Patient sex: F
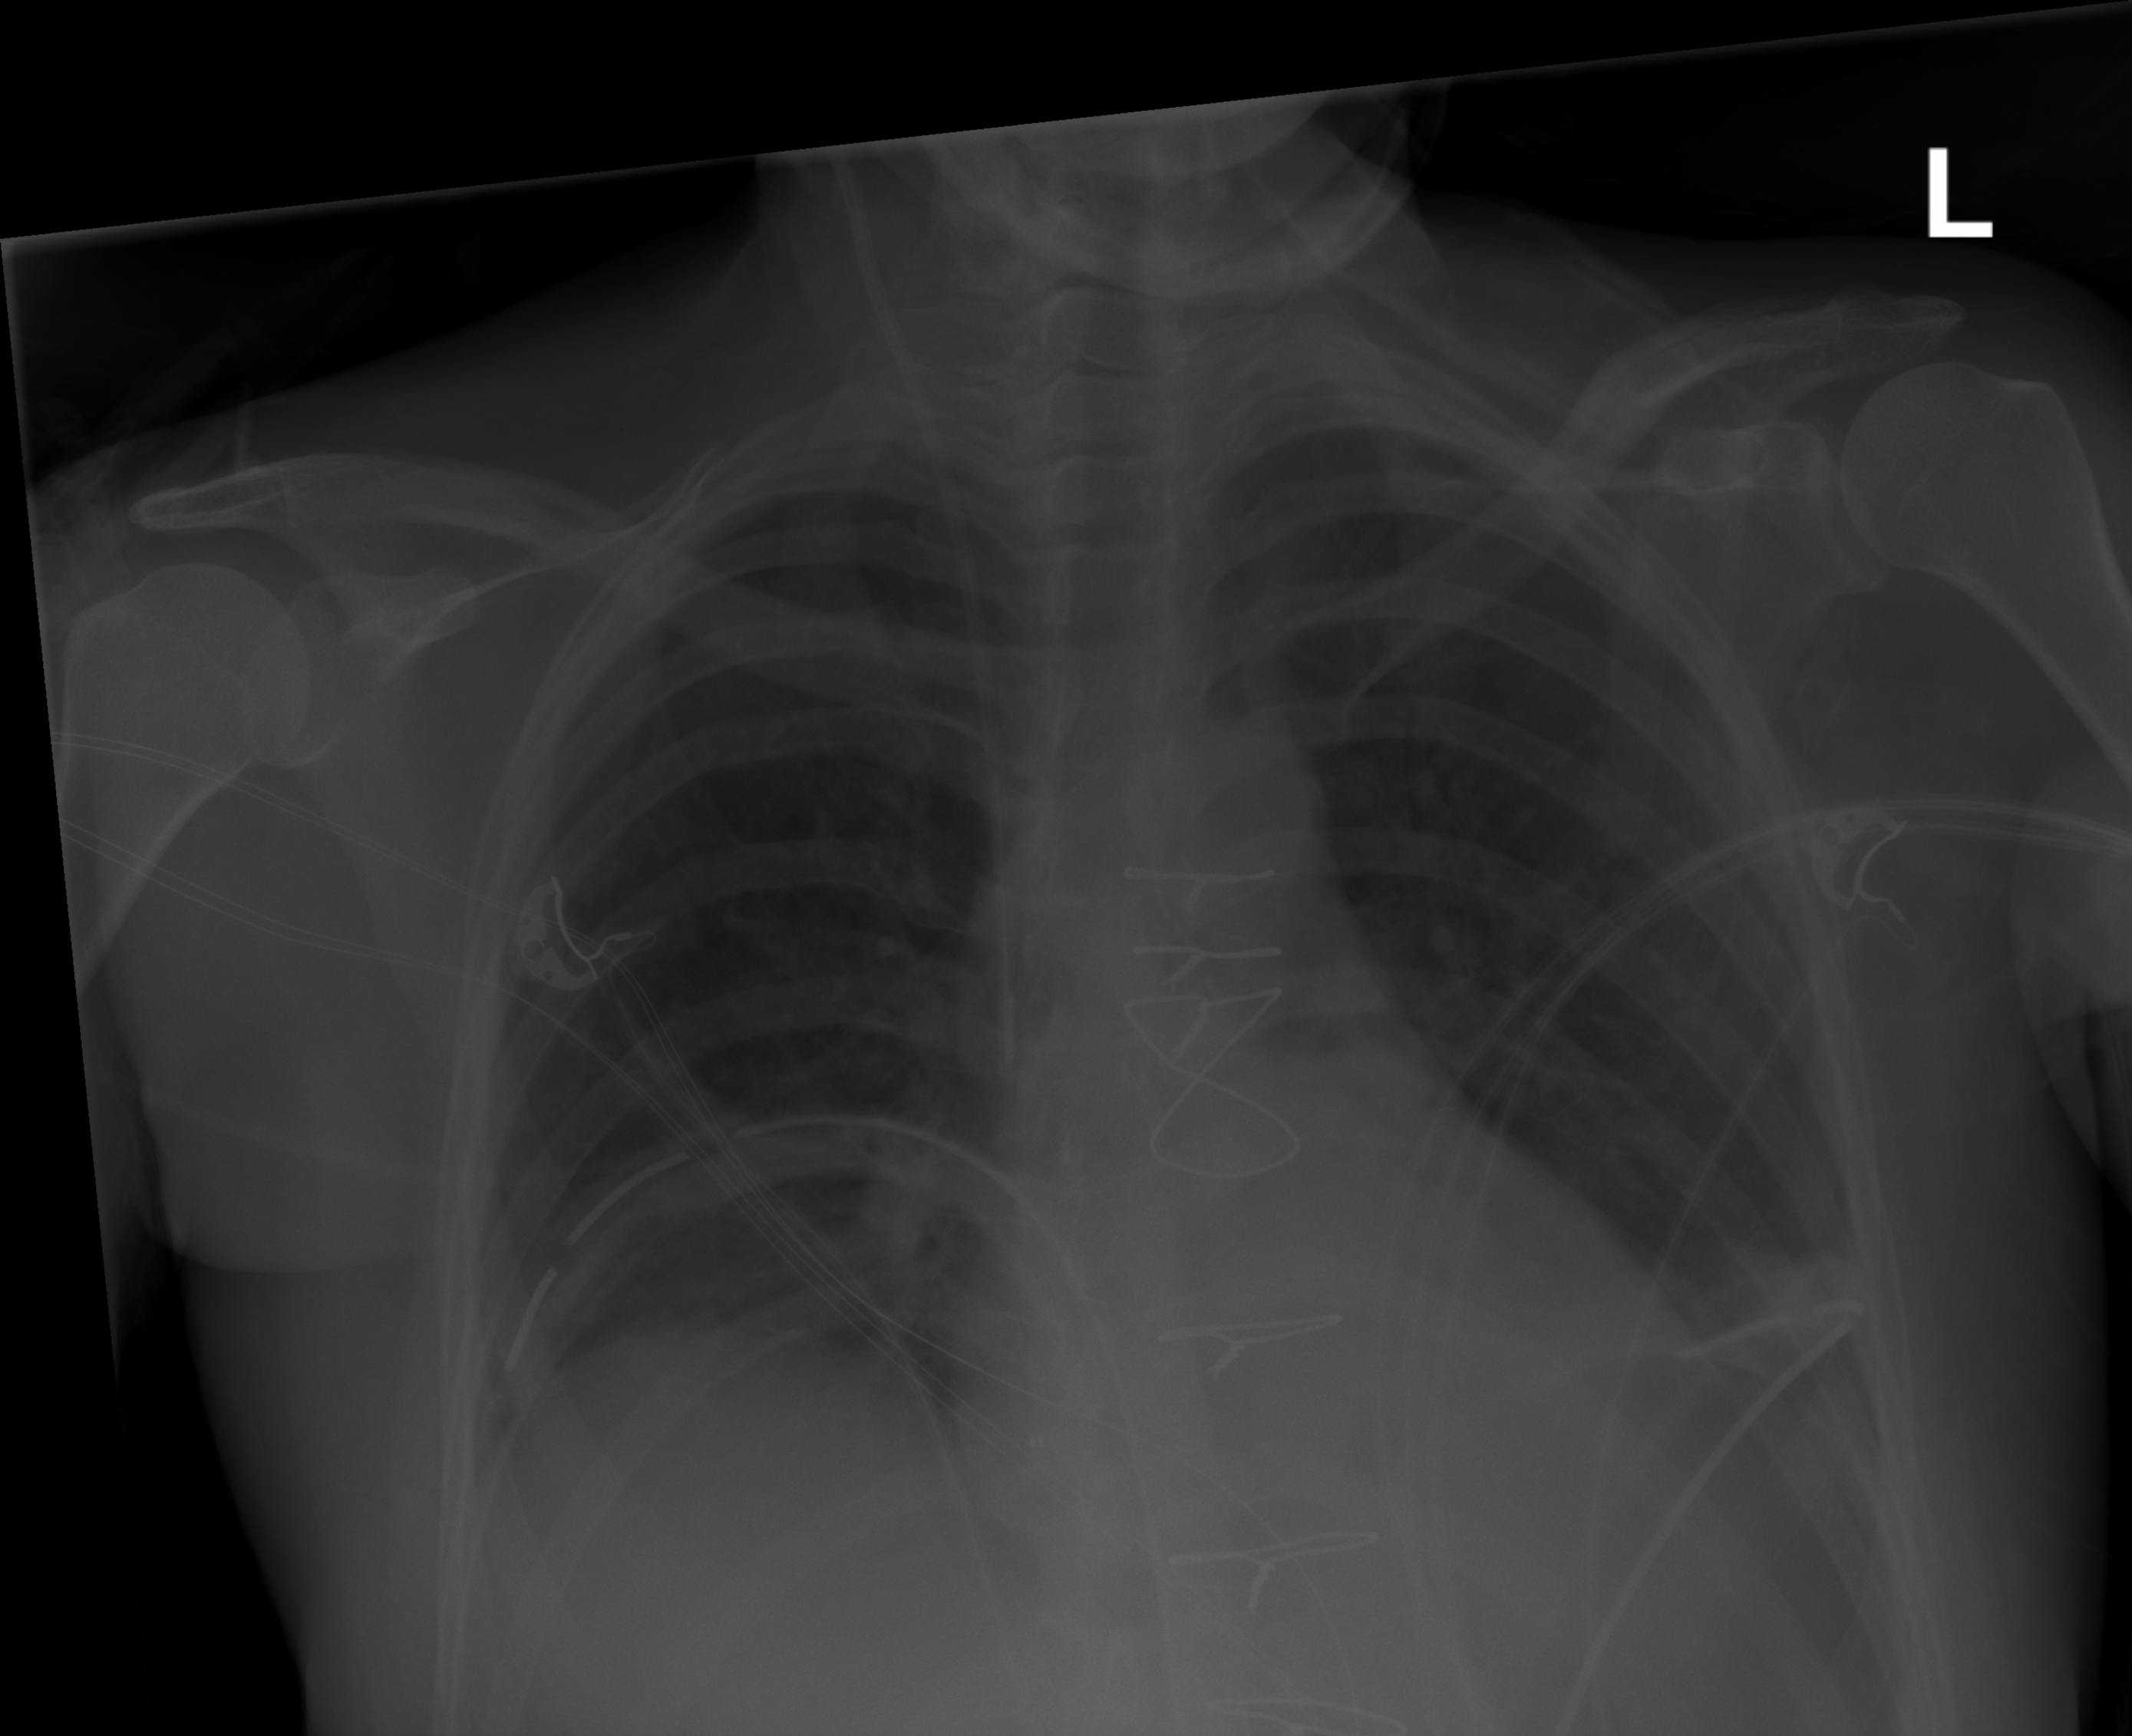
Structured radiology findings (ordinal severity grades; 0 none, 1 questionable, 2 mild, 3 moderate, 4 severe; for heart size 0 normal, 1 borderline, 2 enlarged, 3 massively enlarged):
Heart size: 0
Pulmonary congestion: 0
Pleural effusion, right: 0
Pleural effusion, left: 0
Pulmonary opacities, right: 0
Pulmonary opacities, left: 0
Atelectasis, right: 2
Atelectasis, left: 2